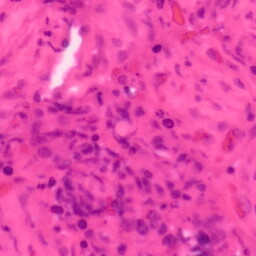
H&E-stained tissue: Colon